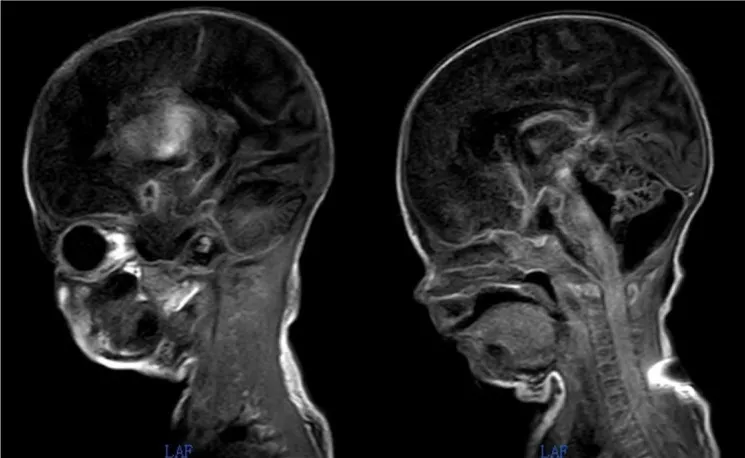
(C, D) On 2022.01.26th, MRI scan of the head showed changes in the left ventricle after puncture drainage. Severe cerebral edema suggested the presence of ventricular and subarachnoid hemorrhage.
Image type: radiology (mri)